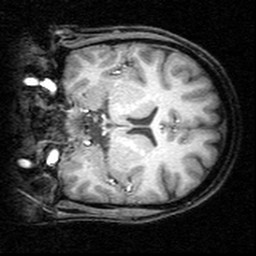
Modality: T1w
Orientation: coronal
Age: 24
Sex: female